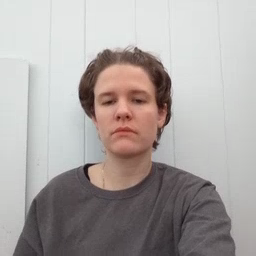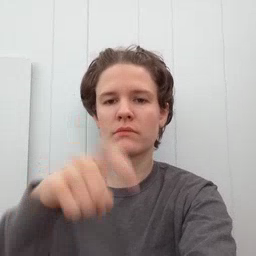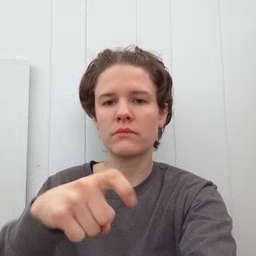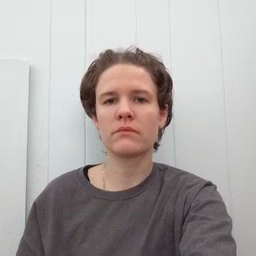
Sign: time